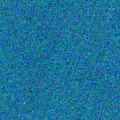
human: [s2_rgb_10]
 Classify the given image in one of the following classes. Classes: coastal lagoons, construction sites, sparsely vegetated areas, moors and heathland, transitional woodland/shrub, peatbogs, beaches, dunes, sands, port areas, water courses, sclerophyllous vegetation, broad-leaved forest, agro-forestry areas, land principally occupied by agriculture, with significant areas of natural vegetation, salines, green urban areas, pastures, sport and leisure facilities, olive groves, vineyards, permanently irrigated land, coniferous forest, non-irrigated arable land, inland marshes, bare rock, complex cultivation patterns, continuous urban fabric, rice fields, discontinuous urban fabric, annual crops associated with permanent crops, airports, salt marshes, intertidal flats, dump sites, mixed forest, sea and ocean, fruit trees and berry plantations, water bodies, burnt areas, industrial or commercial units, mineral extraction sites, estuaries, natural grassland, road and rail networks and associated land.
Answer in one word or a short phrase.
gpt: sea and ocean